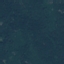
Label: Forest